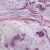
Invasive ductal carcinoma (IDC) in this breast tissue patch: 1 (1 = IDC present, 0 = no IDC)